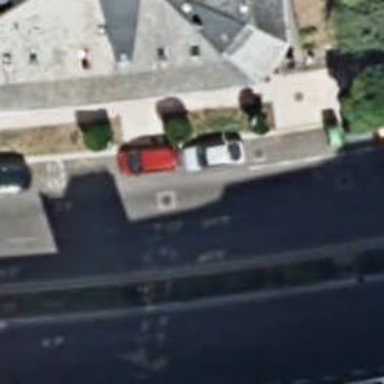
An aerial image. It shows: Tertiary road with asphalt surface. There is parallel parking on the right lane.